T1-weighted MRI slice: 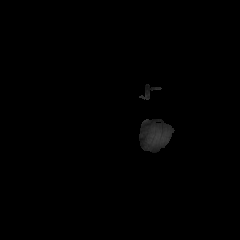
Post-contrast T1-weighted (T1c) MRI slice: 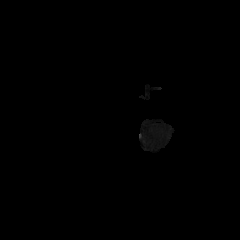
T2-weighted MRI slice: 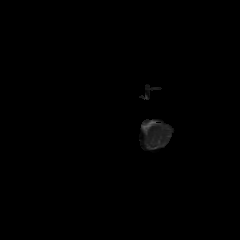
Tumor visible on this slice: no